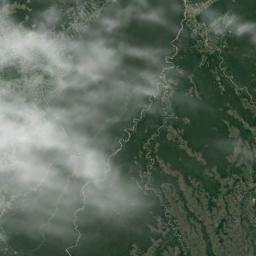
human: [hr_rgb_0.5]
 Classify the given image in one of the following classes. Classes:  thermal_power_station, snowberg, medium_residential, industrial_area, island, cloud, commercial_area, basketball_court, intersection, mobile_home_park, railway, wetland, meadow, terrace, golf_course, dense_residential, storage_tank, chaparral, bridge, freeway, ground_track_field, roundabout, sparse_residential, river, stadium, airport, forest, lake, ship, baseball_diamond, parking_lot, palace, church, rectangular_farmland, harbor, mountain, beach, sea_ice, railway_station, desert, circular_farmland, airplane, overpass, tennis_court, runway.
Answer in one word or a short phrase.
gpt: cloud